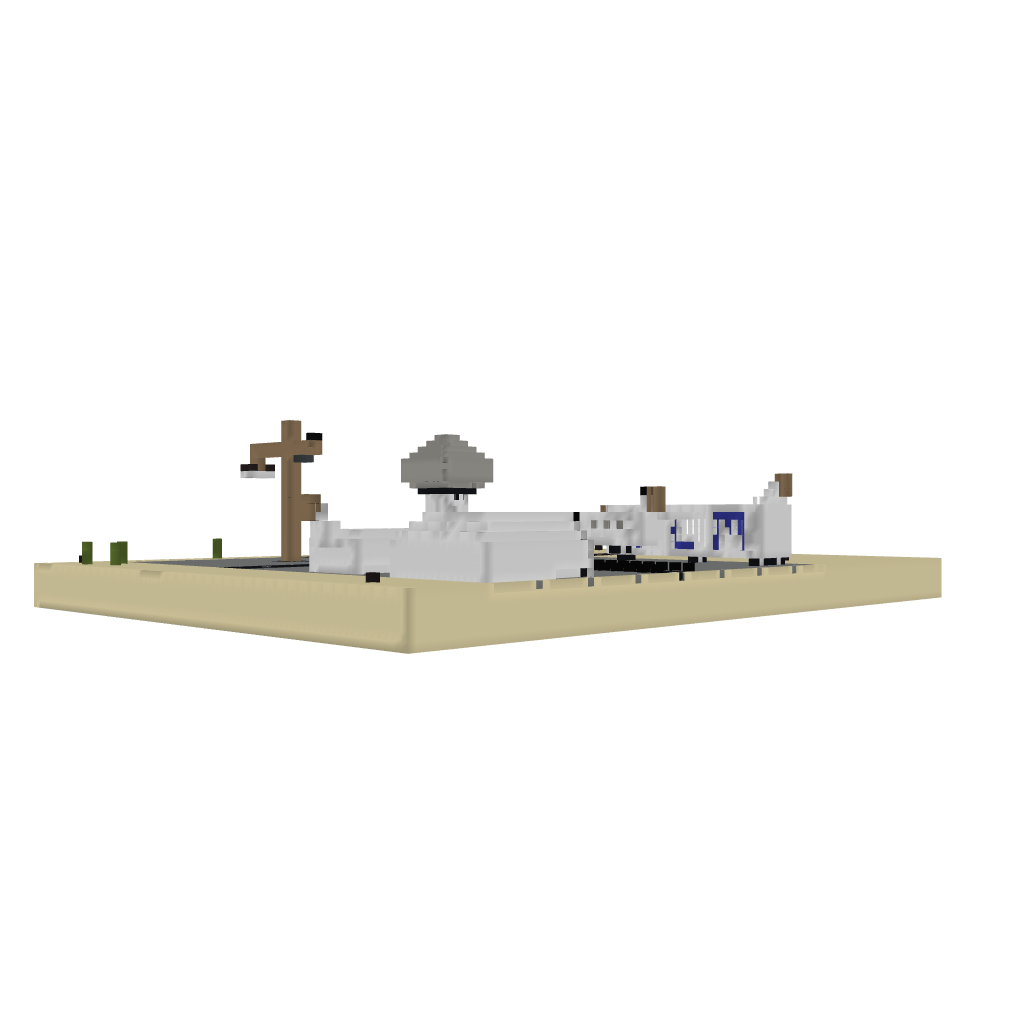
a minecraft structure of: Big Airfield with realistic planes and control tower Etc...